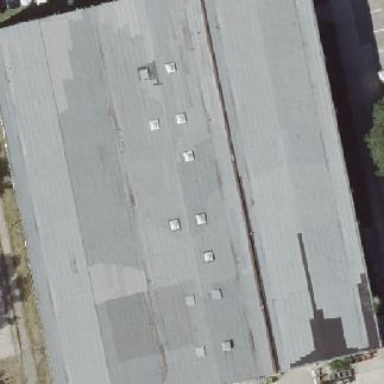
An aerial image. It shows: Industrial building with flat roof.